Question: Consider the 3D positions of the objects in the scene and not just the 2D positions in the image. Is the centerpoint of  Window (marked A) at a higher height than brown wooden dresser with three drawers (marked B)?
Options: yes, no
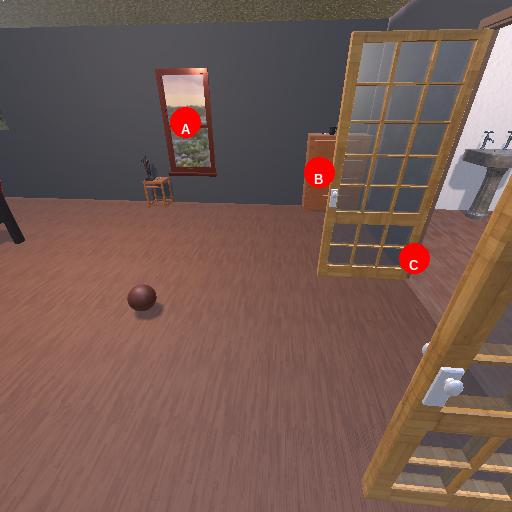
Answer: yes